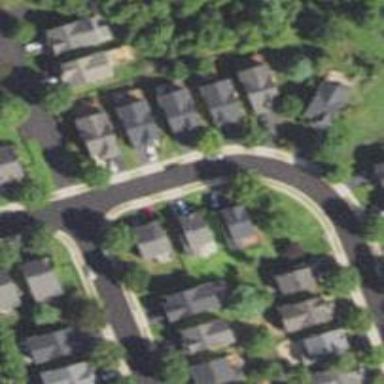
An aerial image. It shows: Asphalt road in residential area.